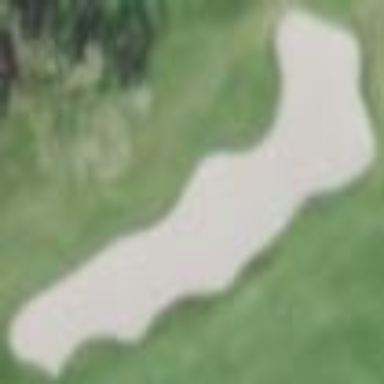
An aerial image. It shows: Sand golf bunker surrounded by natural sandy surface.